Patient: sex M, age 63
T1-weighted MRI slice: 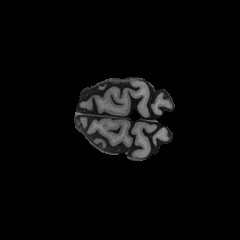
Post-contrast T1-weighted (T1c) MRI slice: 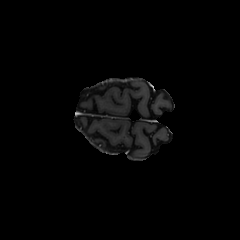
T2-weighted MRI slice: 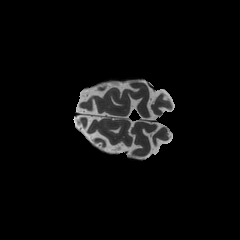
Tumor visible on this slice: no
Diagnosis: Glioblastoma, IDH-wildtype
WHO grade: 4